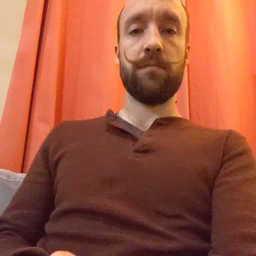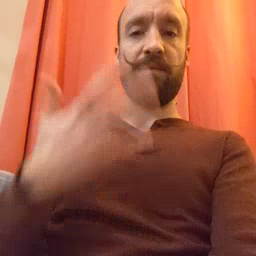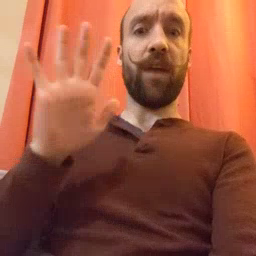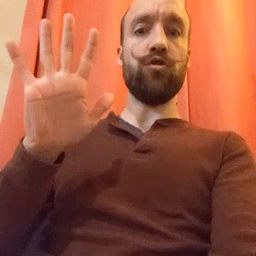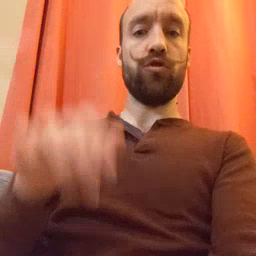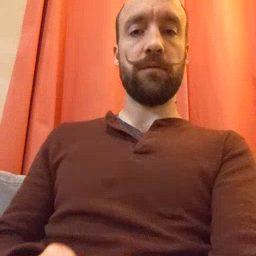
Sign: finish